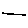
Label: line